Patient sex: M
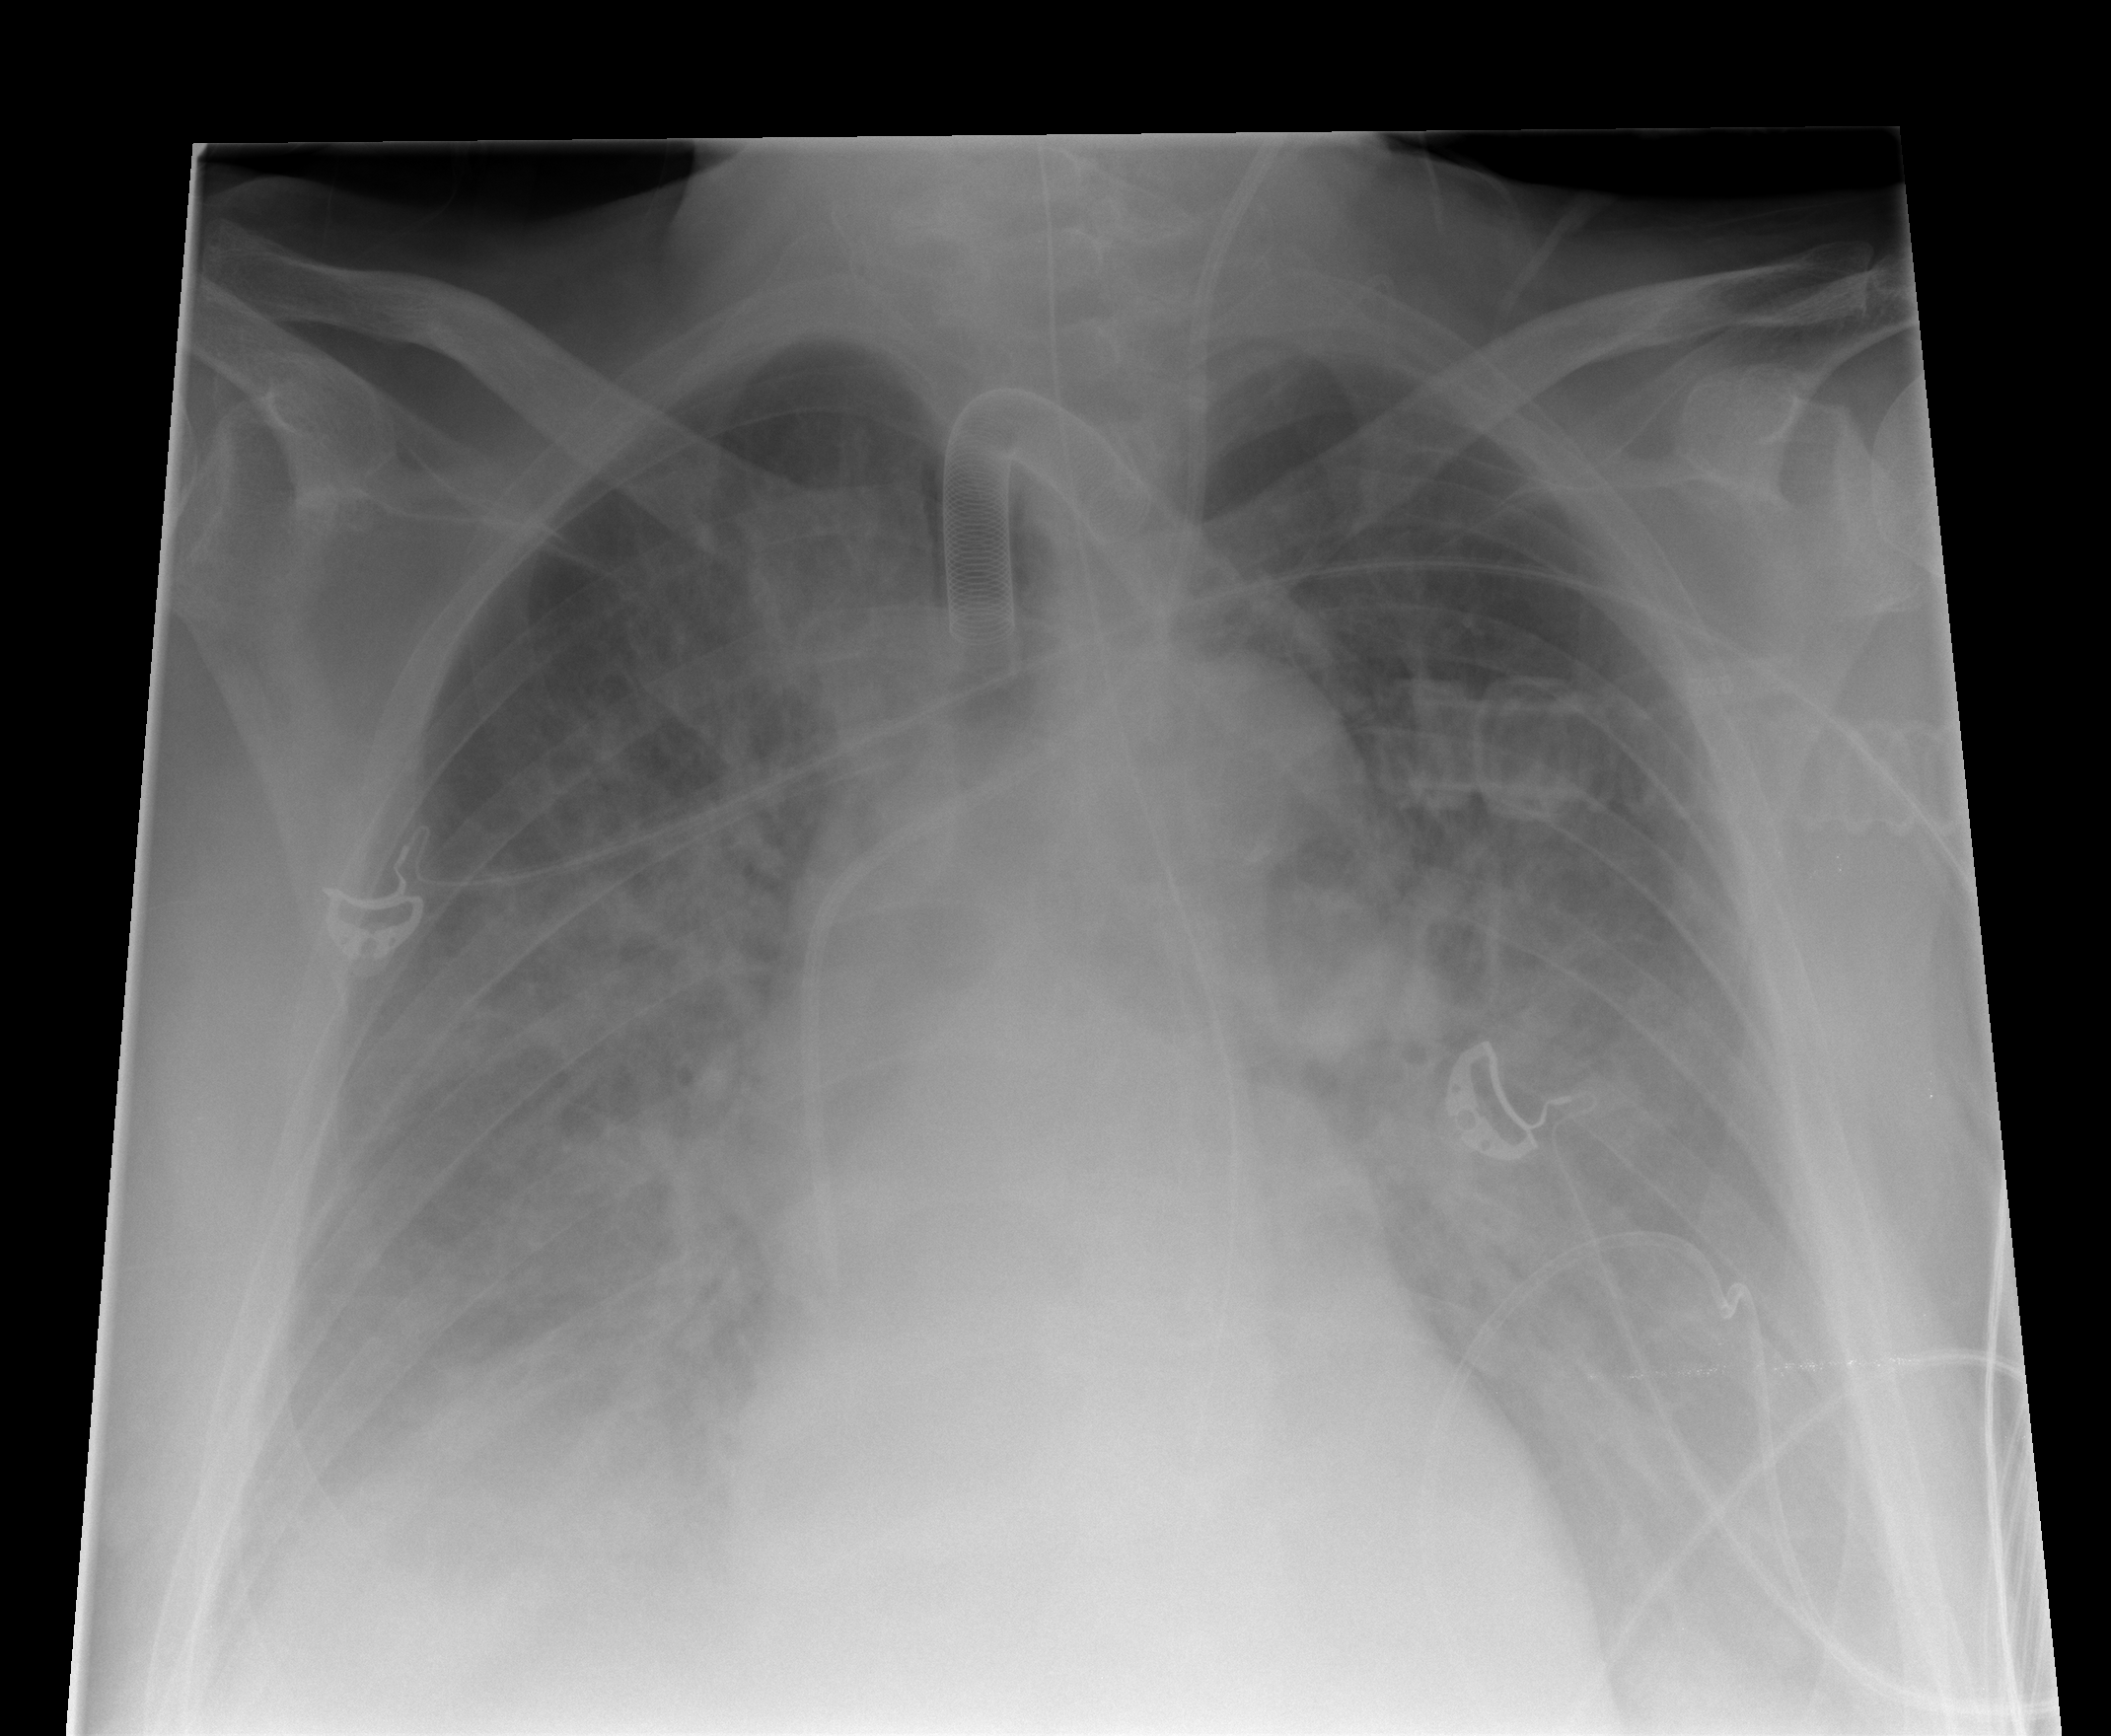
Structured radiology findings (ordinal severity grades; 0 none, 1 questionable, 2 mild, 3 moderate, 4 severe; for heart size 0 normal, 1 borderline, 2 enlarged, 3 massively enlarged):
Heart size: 0
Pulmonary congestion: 2
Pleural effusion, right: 2
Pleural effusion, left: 2
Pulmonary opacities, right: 3
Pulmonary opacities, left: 2
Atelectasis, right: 2
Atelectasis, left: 2